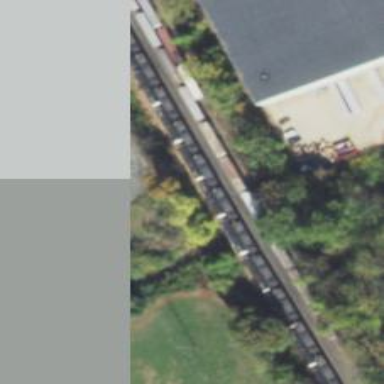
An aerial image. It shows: Railway bridge over siding rail service.